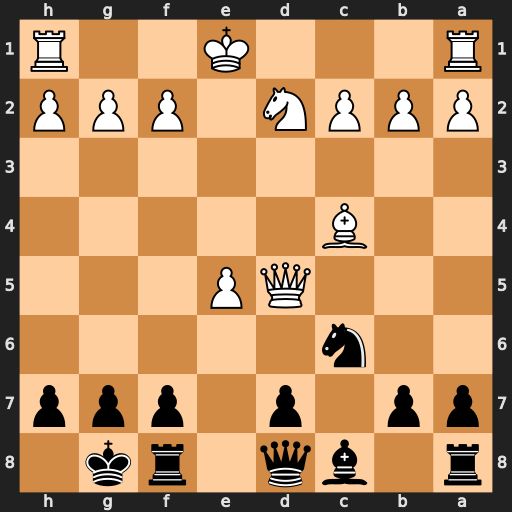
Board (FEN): r1bq1rk1/pp1p1ppp/2n5/3QP3/2B5/8/PPPN1PPP/R3K2R
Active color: b
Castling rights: KQ
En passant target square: -
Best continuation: Nb4 Qd6 Nxc2+